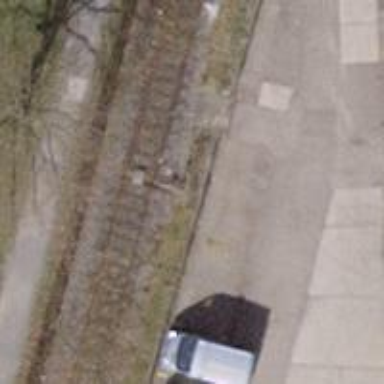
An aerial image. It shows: Railway switch.